Question: I'm trying to draw a rectangle, which should have black color border of width 5.0, I am getting the rectangle as seen below,
'''
CGContextRef context = UIGraphicsGetCurrentContext();
CGContextStrokePath(context);
CGContextSetRGBFillColor(context, 0.0, 1.0, 0.0, 0.5);
CGContextFillRect(context, rect);
'''

I can make it clear / transparent (white) background instead the green one showing right now with '[UIColor whiteColor].CGColor' but then it should have black border also.
How do I set the customized border to rectangle?
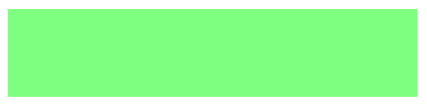
Answer: Set the stroke color and width as desired, for example:
'''
CGContextSetStrokeColorWithColor(context, [UIColor blackColor].CGColor);
CGContextSetLineWidth(context, 5.0f);
CGContextStrokeRect(context, rect);
'''
If you are also filling the rectangle, do this filling so the fill doesn't cover up the stroke.